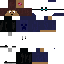
A male human skin with dark skin, wearing brown long hair dressed in a blue hoodie and black pants, featuring a closed mouth.